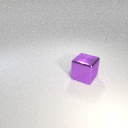
large purple metal cube